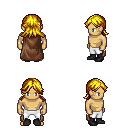
a pixel art fantasy rpg character, male body template, human, tanned skin, brown cape, white pants, blonde loose hair, black shoes, four views (front, back, left, right), 2x2 character sprite sheet, small pixel art, hard edges, no anti-aliasing